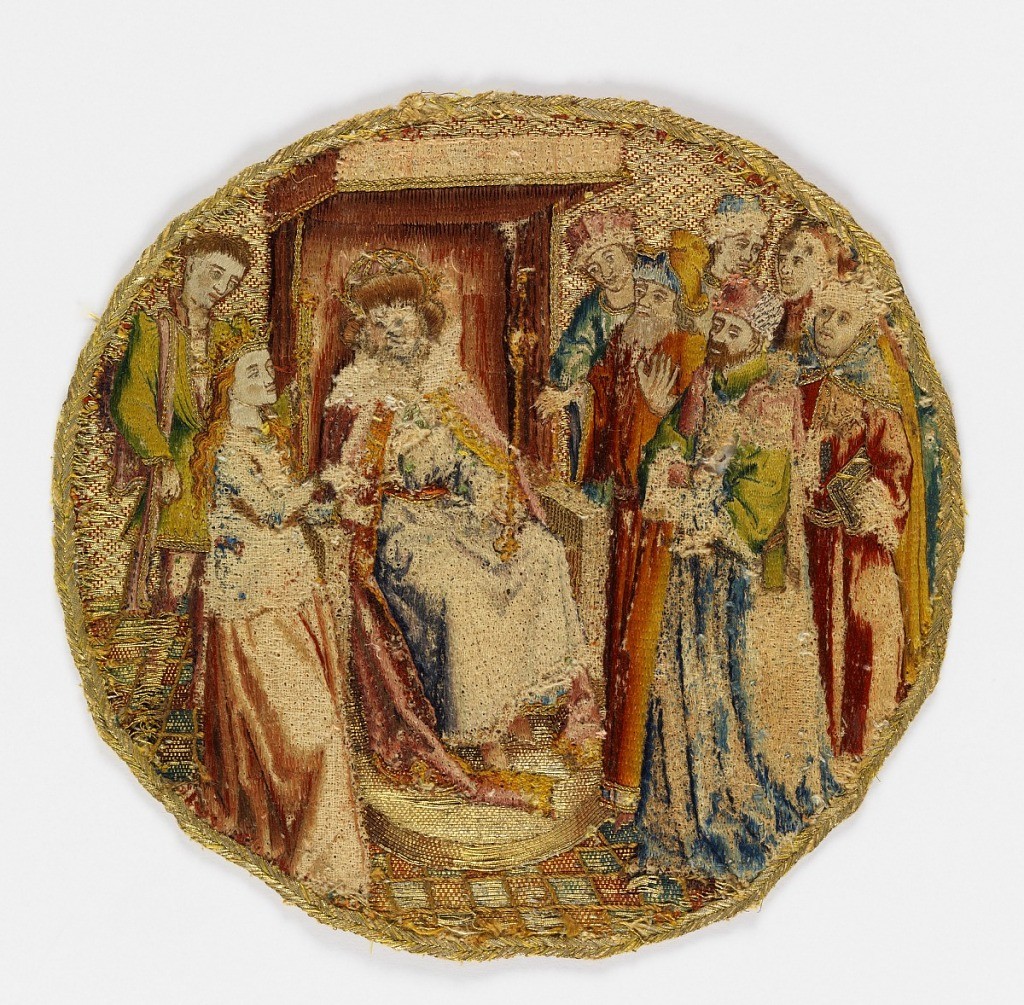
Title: St. Catherine confounding scholars before Emperor Maxentius
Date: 15th century
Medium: silk, gold thread Technique: embroidery
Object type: Roundel
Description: Five small roundels embroidered in colored silks and gold. Three illustrate scenes from the legend of St. Catherine of Alexandria; two others scenes from the life of St. Martin.